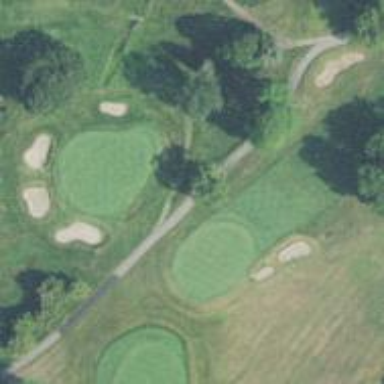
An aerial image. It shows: Pathway for golfing.